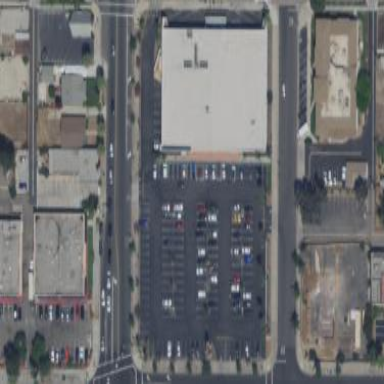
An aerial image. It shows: Road serving as parking aisle.